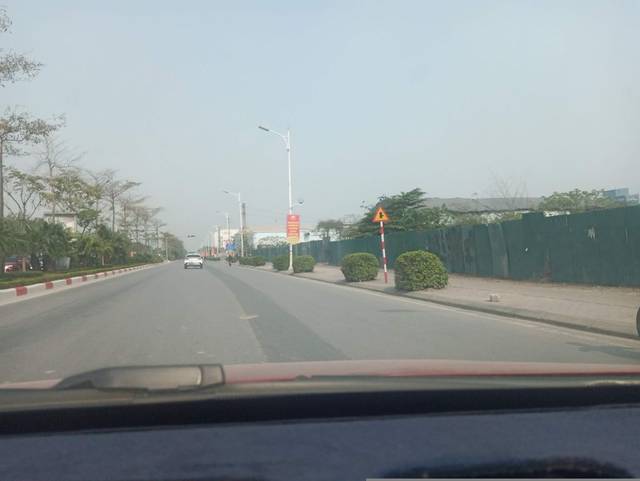
Region: Vietnam
Coordinates: 21.023, 105.905